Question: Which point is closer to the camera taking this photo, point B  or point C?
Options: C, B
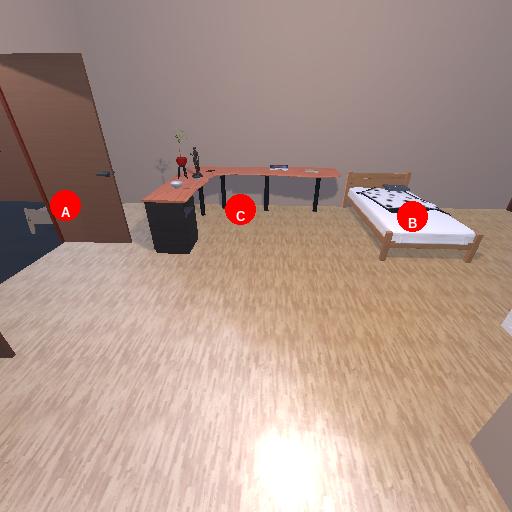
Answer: C